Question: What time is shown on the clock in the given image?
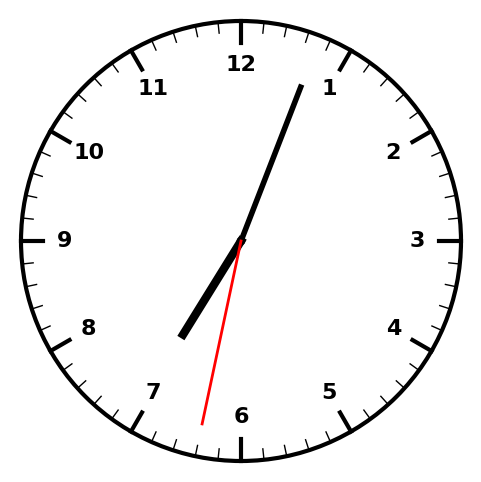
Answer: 07:03:32